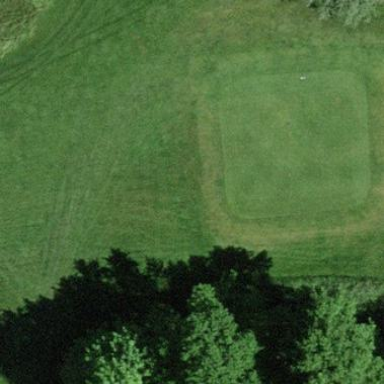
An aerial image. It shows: Grass area designated as golf tee.